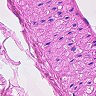
Metastatic tissue present: no